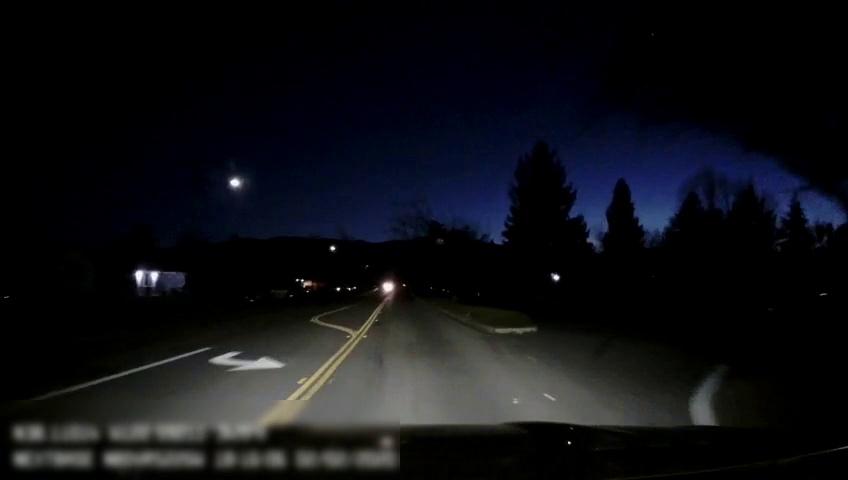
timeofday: Night
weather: Other
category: Drivable Space
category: Lanes | Alternate Lane
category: Lanes | Current Lane
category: Lanes | Current Lane
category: Lanes | Alternate Lane